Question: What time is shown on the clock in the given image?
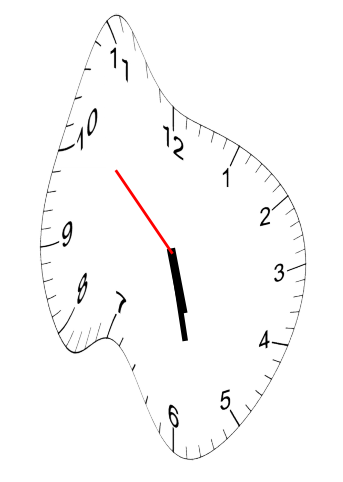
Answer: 05:27:52